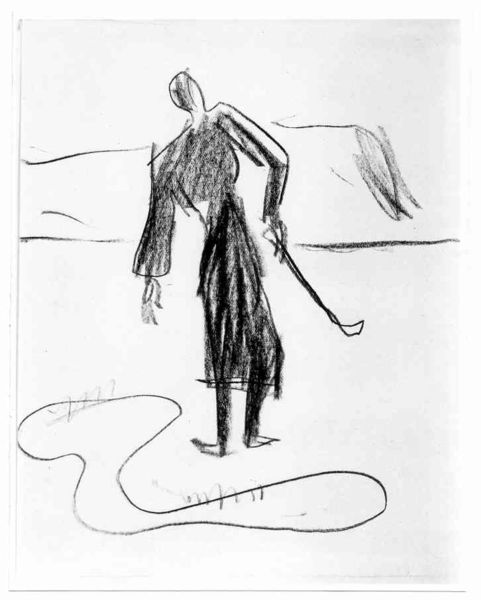
Titel: Golfspieler
Künstler: Ernst Ludwig Kirchner
Standort: Karlsruhe
Institution: Staatliche Kunsthalle Karlsruhe
Schlagwörter: berg, hand, kopf, mann, schatten, wasser, weiß, fluss, grob, see, teich, frau, kleid, rücken, schwarz, skizze, zeichnung, blick, eis, gras, rock, arm, arme, halten, mensch, stehen, tot, herr, horizont, hügel, natur, figur, gewand, mantel, person, gebeugt, schulter, stock, beine, füße, küste, pfütze, spieler, stab, abstrakt, berge, modern, grafik, graphik, kuh, monochrom, linien, silhouette, hands, white, black, dark, dress, gold, gray, green, painting, robe, woman, spielen, geneigt, grashalme, striche, gestalt, steilküste, barfuss, blut, links, linie, kohle, steht, schwarzweiss, schraffur, loch, radierung, schrafur, strich, schraffiert, bleistift, entwurf, kunst, kohlezeichnung, schemenhaft, bleistiftzeichnung, spielt, weß, schläger, schmerz, man, sky, head, hill, hills, lake, landscape, mountain, mountains, sand, water, horizon, death, child, feet, grass, garden, drawing, paper, black and white, hält, hirte, hillside, shadow, schief, line, monochrome, outline, sketch, pen, spaß, ice, lean, leaning, golf, abstract, outside, rechtshänder, erwartung, human, park, arms, clothes, bunker, strichzeichnung, zeichnug, back, bend, bent, shoes, pencil, skizzenhaft, lacke, legs, lines, pond, impressionist, cane, pool, figure, coal, chalk, rough, charcoal, crayon, minimal, simple, fishing, desert, papier, playing, menn, blank, schwarzer mann, gesture, stick, hatching, plain, whip, body, hockey, angle, penis, russia, scribble, tee, strichmännchen, hockney, eishockey, giacometti, club, golf club, golfer, golfschläger, sport, player, game, b&w, basic, puddle, mountian, minigolf, 20.jahrhundert, curve, naive, loose, ?, behind, hole, minimalist, baw, kilt, blob, weird, bad, shaded, childish, y, moderns, raw, pencil drawing, sillouette, stecken, bleistoft, füßt, cosh, boards, crap, pencily, cayon, sand trap, hazard, hocket, hochformat, golfen, angeln, sillohuette, golfcourse, mann auf eis, minmalistisch, hockey stick, ice skater, strichfigur, chalk drawing, sportsman, rudimentary, golfer zeichnung graphit  linear handycap, ctick, graphie, belistift, sandpit, haded